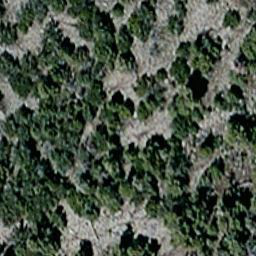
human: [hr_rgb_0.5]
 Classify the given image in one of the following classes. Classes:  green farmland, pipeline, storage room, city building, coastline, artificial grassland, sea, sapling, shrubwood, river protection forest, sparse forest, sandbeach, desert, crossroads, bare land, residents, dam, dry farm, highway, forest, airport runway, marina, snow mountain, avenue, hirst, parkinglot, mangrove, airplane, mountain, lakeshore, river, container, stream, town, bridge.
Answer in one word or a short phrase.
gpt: sparse forest